Question: I was trying to make a simple notepad calculator, but it will stop at the 24th line and show me this error.
I tried to use the 'TryParse' but it didn't work for me, but maybe I'm just too inexperienced in coding to use it properly.
'TryParse'
'''
private static string Reader(string path)
{
StreamReader sr = new StreamReader(path);
string str = sr.ReadToEnd();
sr.Close();
return str;
}
private static int Calculate(string st)
{
string[] stNum = st.Split(',');
int sum = int.Parse(stNum[0]); //code that causes problems
for(int i=1; i<=stNum.Length-1; i++)
{
sum = +int.Parse(stNum[i]);
}
return sum;
}
private void Form1_Load(object sender, EventArgs e)
{
string[] data = Reader("input.txt").Split('
');
MessageBox.Show("There are" + data[0] + "questions in total");
int[] ans = new int[int.Parse(data[0])];
for(int n=0; n<= int.Parse(data[0])-1; n++)
{
ans[n] = Calculate(data[n+1]);
MessageBox.Show("The answer for the"+(n+1) +"question is" + ans[n]);
}
FileInfo fInfo = new FileInfo("output.txt");
StreamWriter sw =fInfo.CreateText();
foreach(int a in ans)
{
sw.WriteLine(a);
sw.Flush();
sw.Close();
}
}
'''

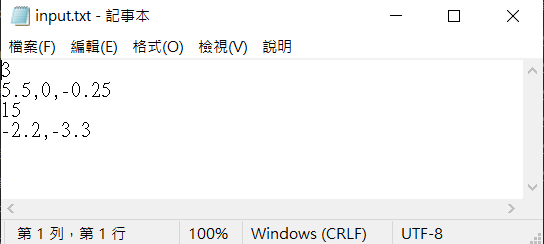
Answer: use decimal instead of int:
'''
private static decimal Calculate(string st)
{
string[] stNum = st.Split(',');
decimal sum = 0;
foreach (var num in stNum)
{
sum += decimal.Parse(num);
}
return sum;
}
'''
with link it would look shorter and simpler:
'''
private static decimal Calculate(string st)
{
string[] stNum = st.Split(',');
return stNum.Sum(x => decimal.Parse(x));
}
'''